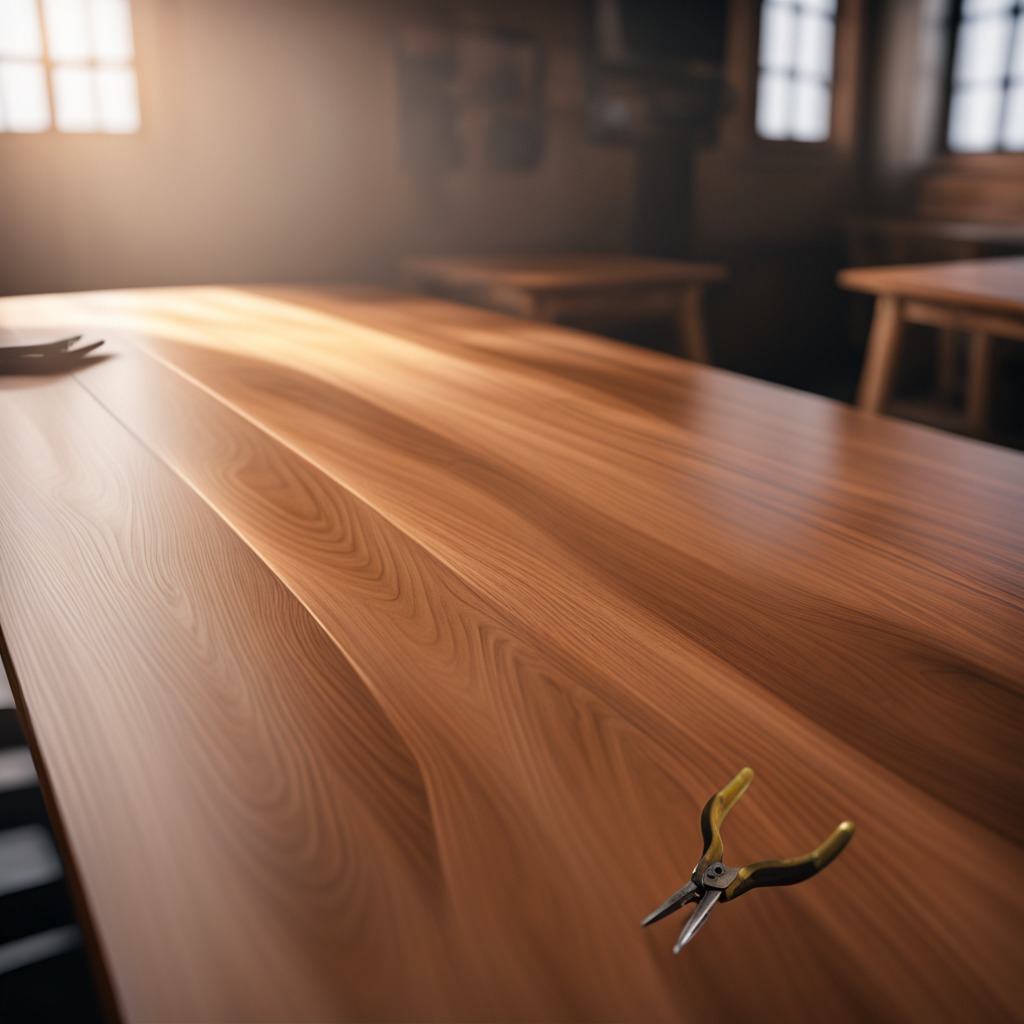
A plier is lying on a wooden table in a carpentry studio.